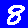
Digit: 8